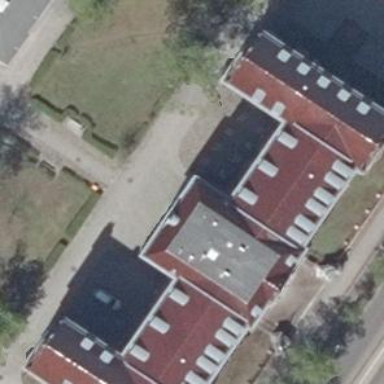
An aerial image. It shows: Historic building with red roof made of roof tiles.